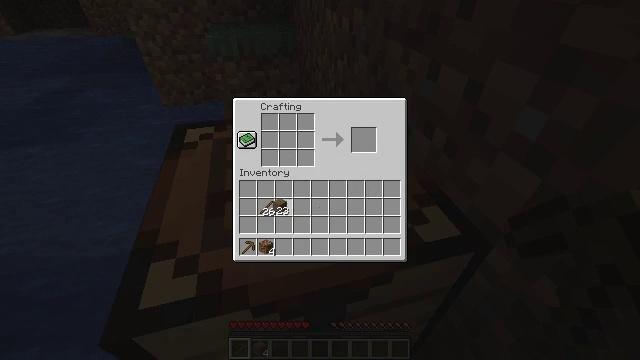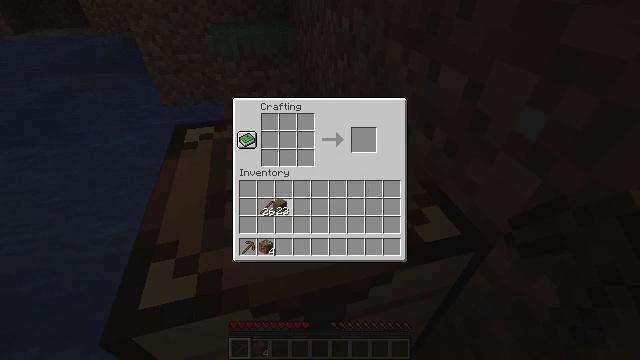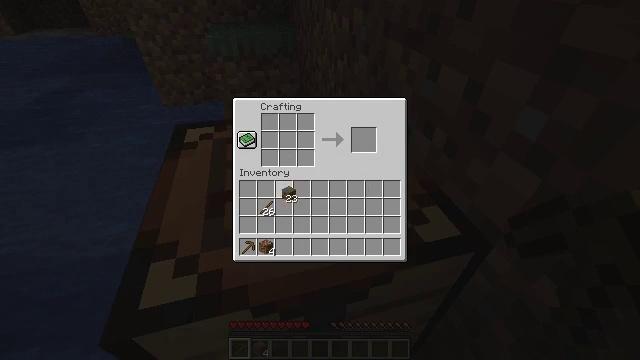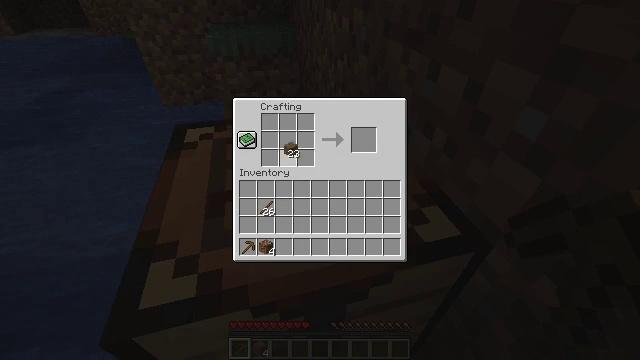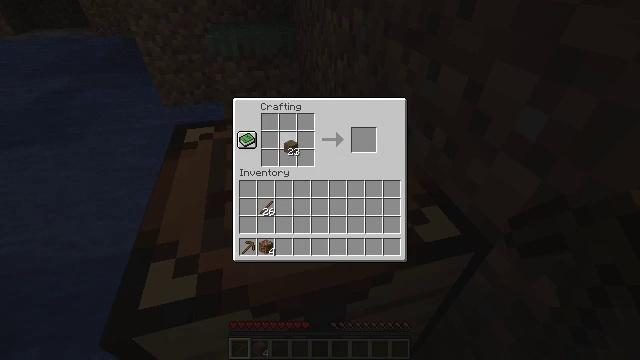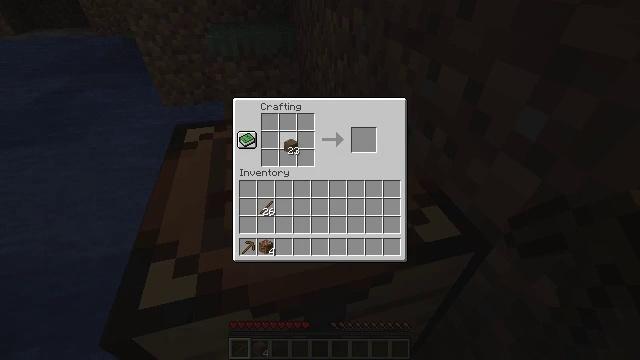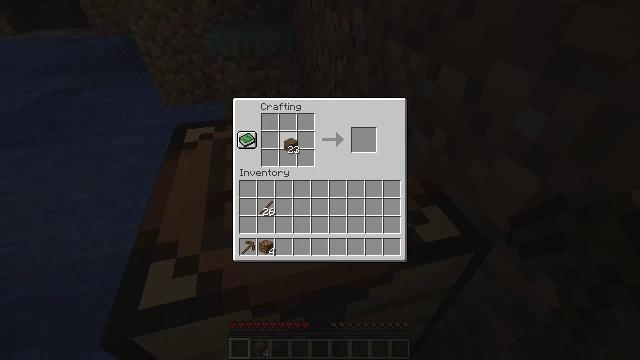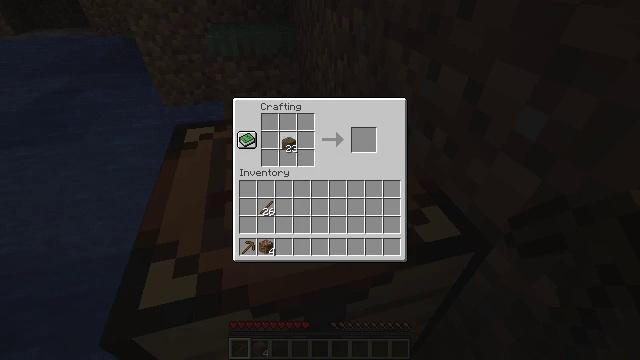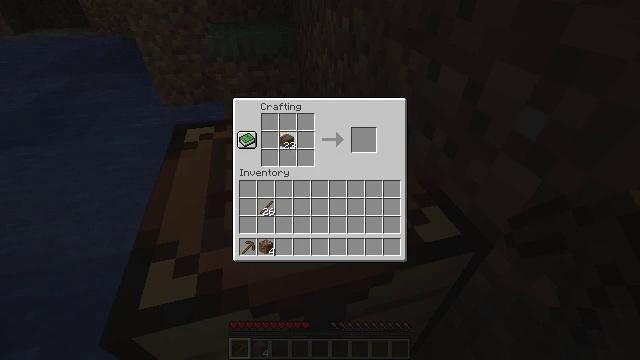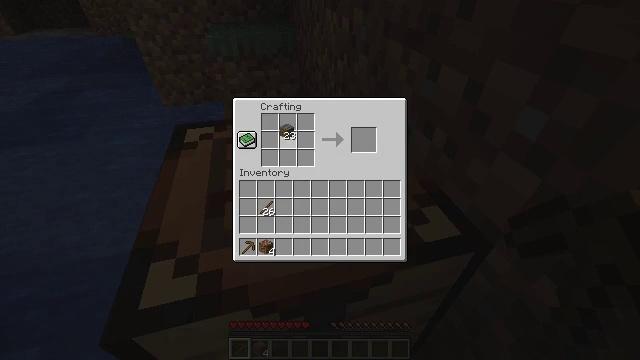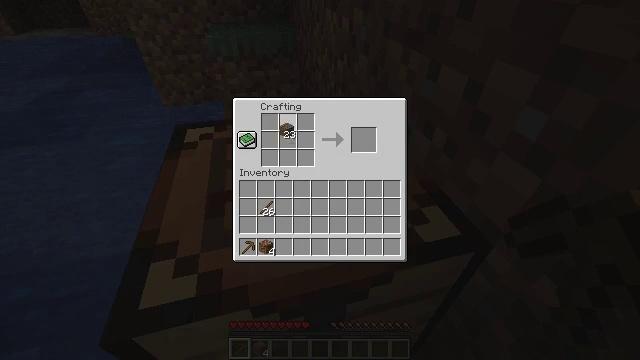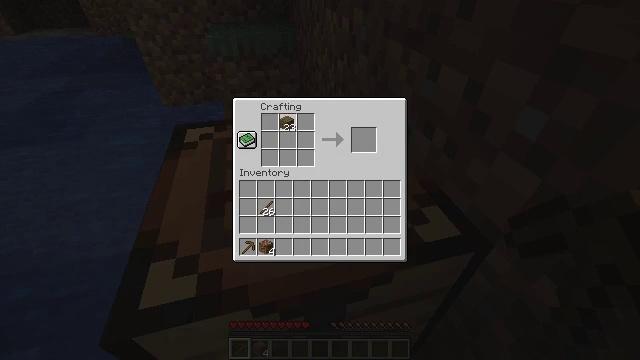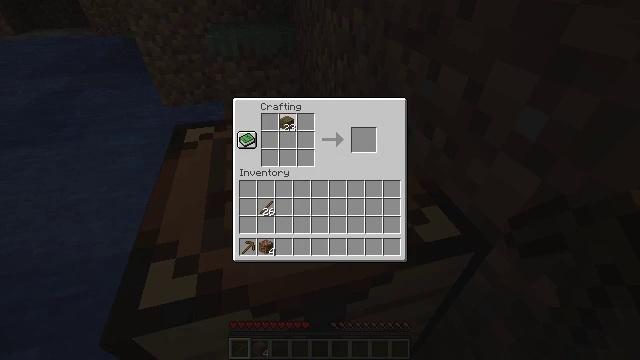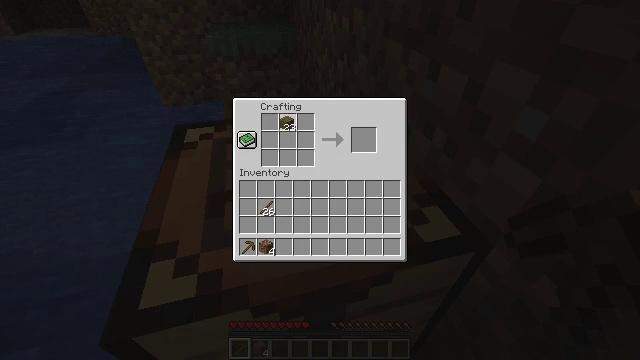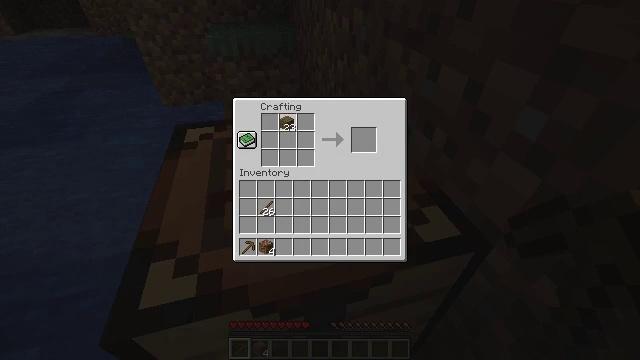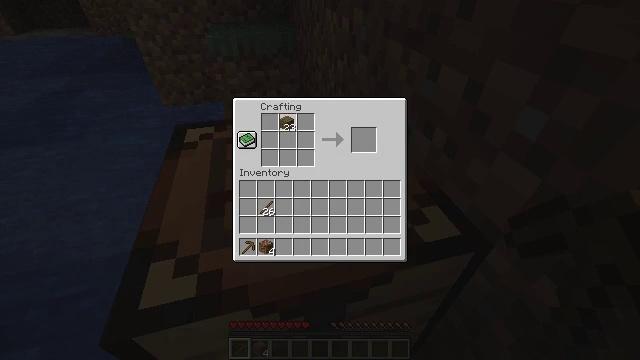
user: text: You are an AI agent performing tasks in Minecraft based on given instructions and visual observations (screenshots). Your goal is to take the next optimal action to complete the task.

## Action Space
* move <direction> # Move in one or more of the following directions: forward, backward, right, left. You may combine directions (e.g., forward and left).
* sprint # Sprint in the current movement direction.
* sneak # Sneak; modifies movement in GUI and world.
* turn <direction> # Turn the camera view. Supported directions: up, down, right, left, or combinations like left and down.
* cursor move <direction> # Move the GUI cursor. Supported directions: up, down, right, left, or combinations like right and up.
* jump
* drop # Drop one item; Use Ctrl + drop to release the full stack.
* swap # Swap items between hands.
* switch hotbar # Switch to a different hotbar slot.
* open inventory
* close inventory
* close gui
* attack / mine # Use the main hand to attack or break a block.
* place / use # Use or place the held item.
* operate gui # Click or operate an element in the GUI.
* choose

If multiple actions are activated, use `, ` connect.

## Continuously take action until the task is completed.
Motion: motion action
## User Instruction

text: Combine wood planks and a stick to make a wooden shovel.
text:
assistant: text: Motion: operate gui
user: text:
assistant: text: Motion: cursor move right and up
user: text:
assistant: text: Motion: cursor move up
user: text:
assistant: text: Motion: no_op
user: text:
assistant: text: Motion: no_op
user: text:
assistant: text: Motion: no_op
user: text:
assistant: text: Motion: no_op
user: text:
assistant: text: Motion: no_op
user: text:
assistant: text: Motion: cursor move up
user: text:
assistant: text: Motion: no_op
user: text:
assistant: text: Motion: cursor move up
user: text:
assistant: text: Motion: no_op
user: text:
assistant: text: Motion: no_op
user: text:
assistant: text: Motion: no_op
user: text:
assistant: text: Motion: no_op
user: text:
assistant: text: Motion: operate gui
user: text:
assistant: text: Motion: operate gui
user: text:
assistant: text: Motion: operate gui
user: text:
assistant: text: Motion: no_op
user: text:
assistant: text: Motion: no_op
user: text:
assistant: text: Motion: no_op
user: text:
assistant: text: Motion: no_op
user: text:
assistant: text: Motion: no_op
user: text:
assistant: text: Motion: no_op
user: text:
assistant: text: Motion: no_op
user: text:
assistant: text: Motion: no_op
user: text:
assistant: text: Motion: no_op
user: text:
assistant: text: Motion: no_op
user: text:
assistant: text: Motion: no_op
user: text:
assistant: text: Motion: no_op